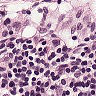
Metastatic tissue present: no